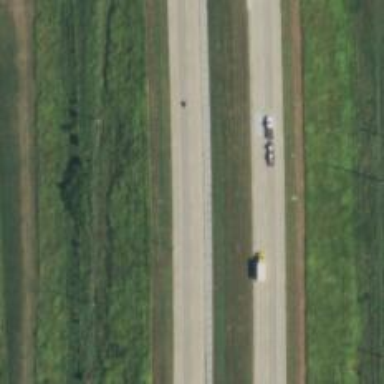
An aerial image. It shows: Trunk highway with expressway features.